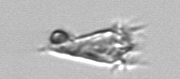
Label: Paratontonia_gracillima